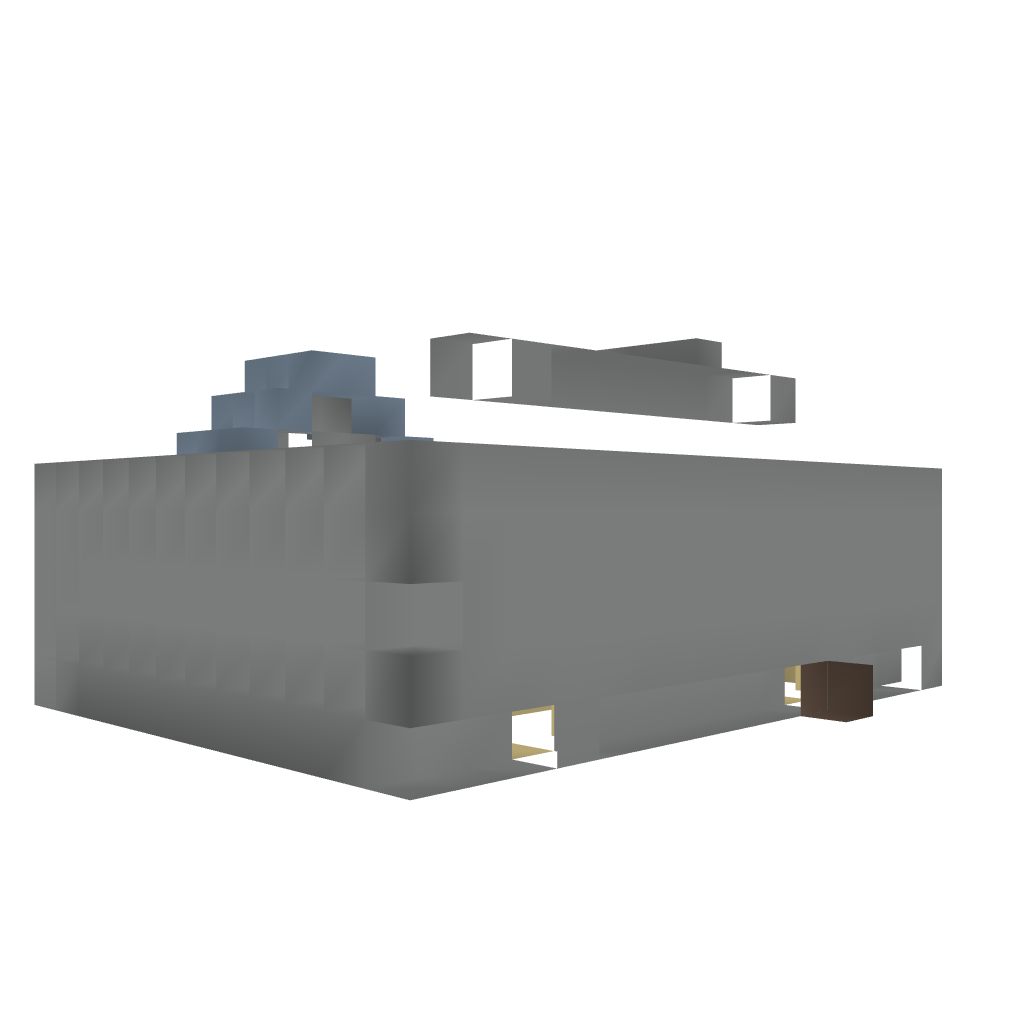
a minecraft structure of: Lost in a Book Library